Question: In my app I create 'SurfaceView' and use it from NDK using ANativeWindow API: 'ANativeWindow_lock' and then 'ANativeWindow_unlockAndPost'.
The size of the surface is set by 'ANativeWindow_setBuffersGeometry' to 320x480. The screen size is bigger - 480x800.
The SurfaceView is stretched using LayoutParams to almost full screen.
The problem that I see is that my frames are refreshed only in the region of 320x480.

The other part of the surface is refreshed only if there is another view being animated on top or if I explicitly call 'postInvalidate' on the surface view. However, 'postInvalidate' works with delay.
This happens only on Nexus S with 2.3.6 with ROM from <URL>. The same device with 4.0.4 doesn't have this bug.
Works fine on Samsung Ace-2 with 2.3.6. Also works perfectly on higher versions of android.
Has anyone seen such bug? Pretty sure it is a bug on that particular phone. Any suggestions how to work around this?
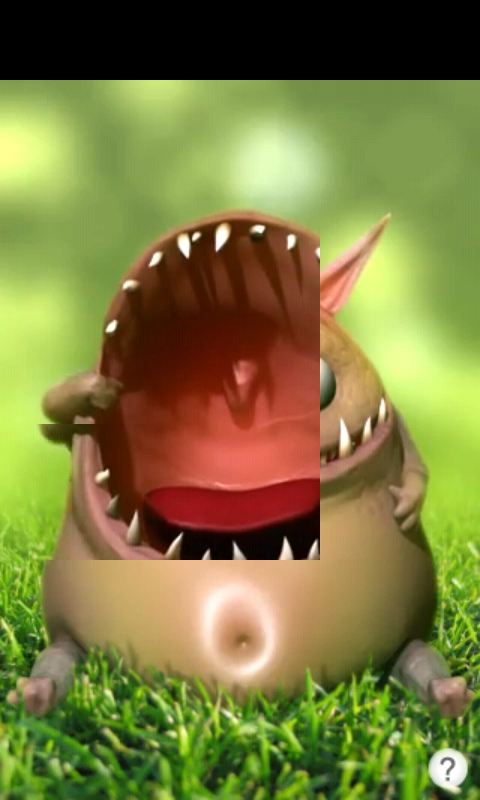
Answer: After a bit of debugging and reading source code of SurfaceView I found solution. Apparently, 'ANativeWindow_setBuffersGeometry' is not enough and the size should be also set from java. This helped me:
'public void surfaceCreated(SurfaceHolder holder) { holder.setFixedSize(BuildConfig.VIDEO_WIDTH, BuildConfig.VIDEO_HEIGHT); }'